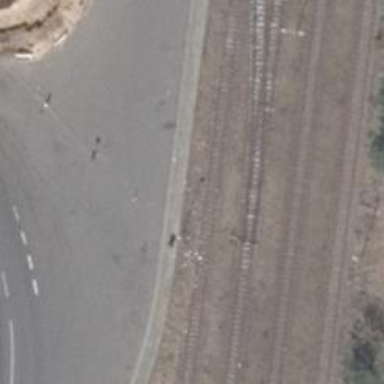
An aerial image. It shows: Railway switch with the turnout on the left side.